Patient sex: M
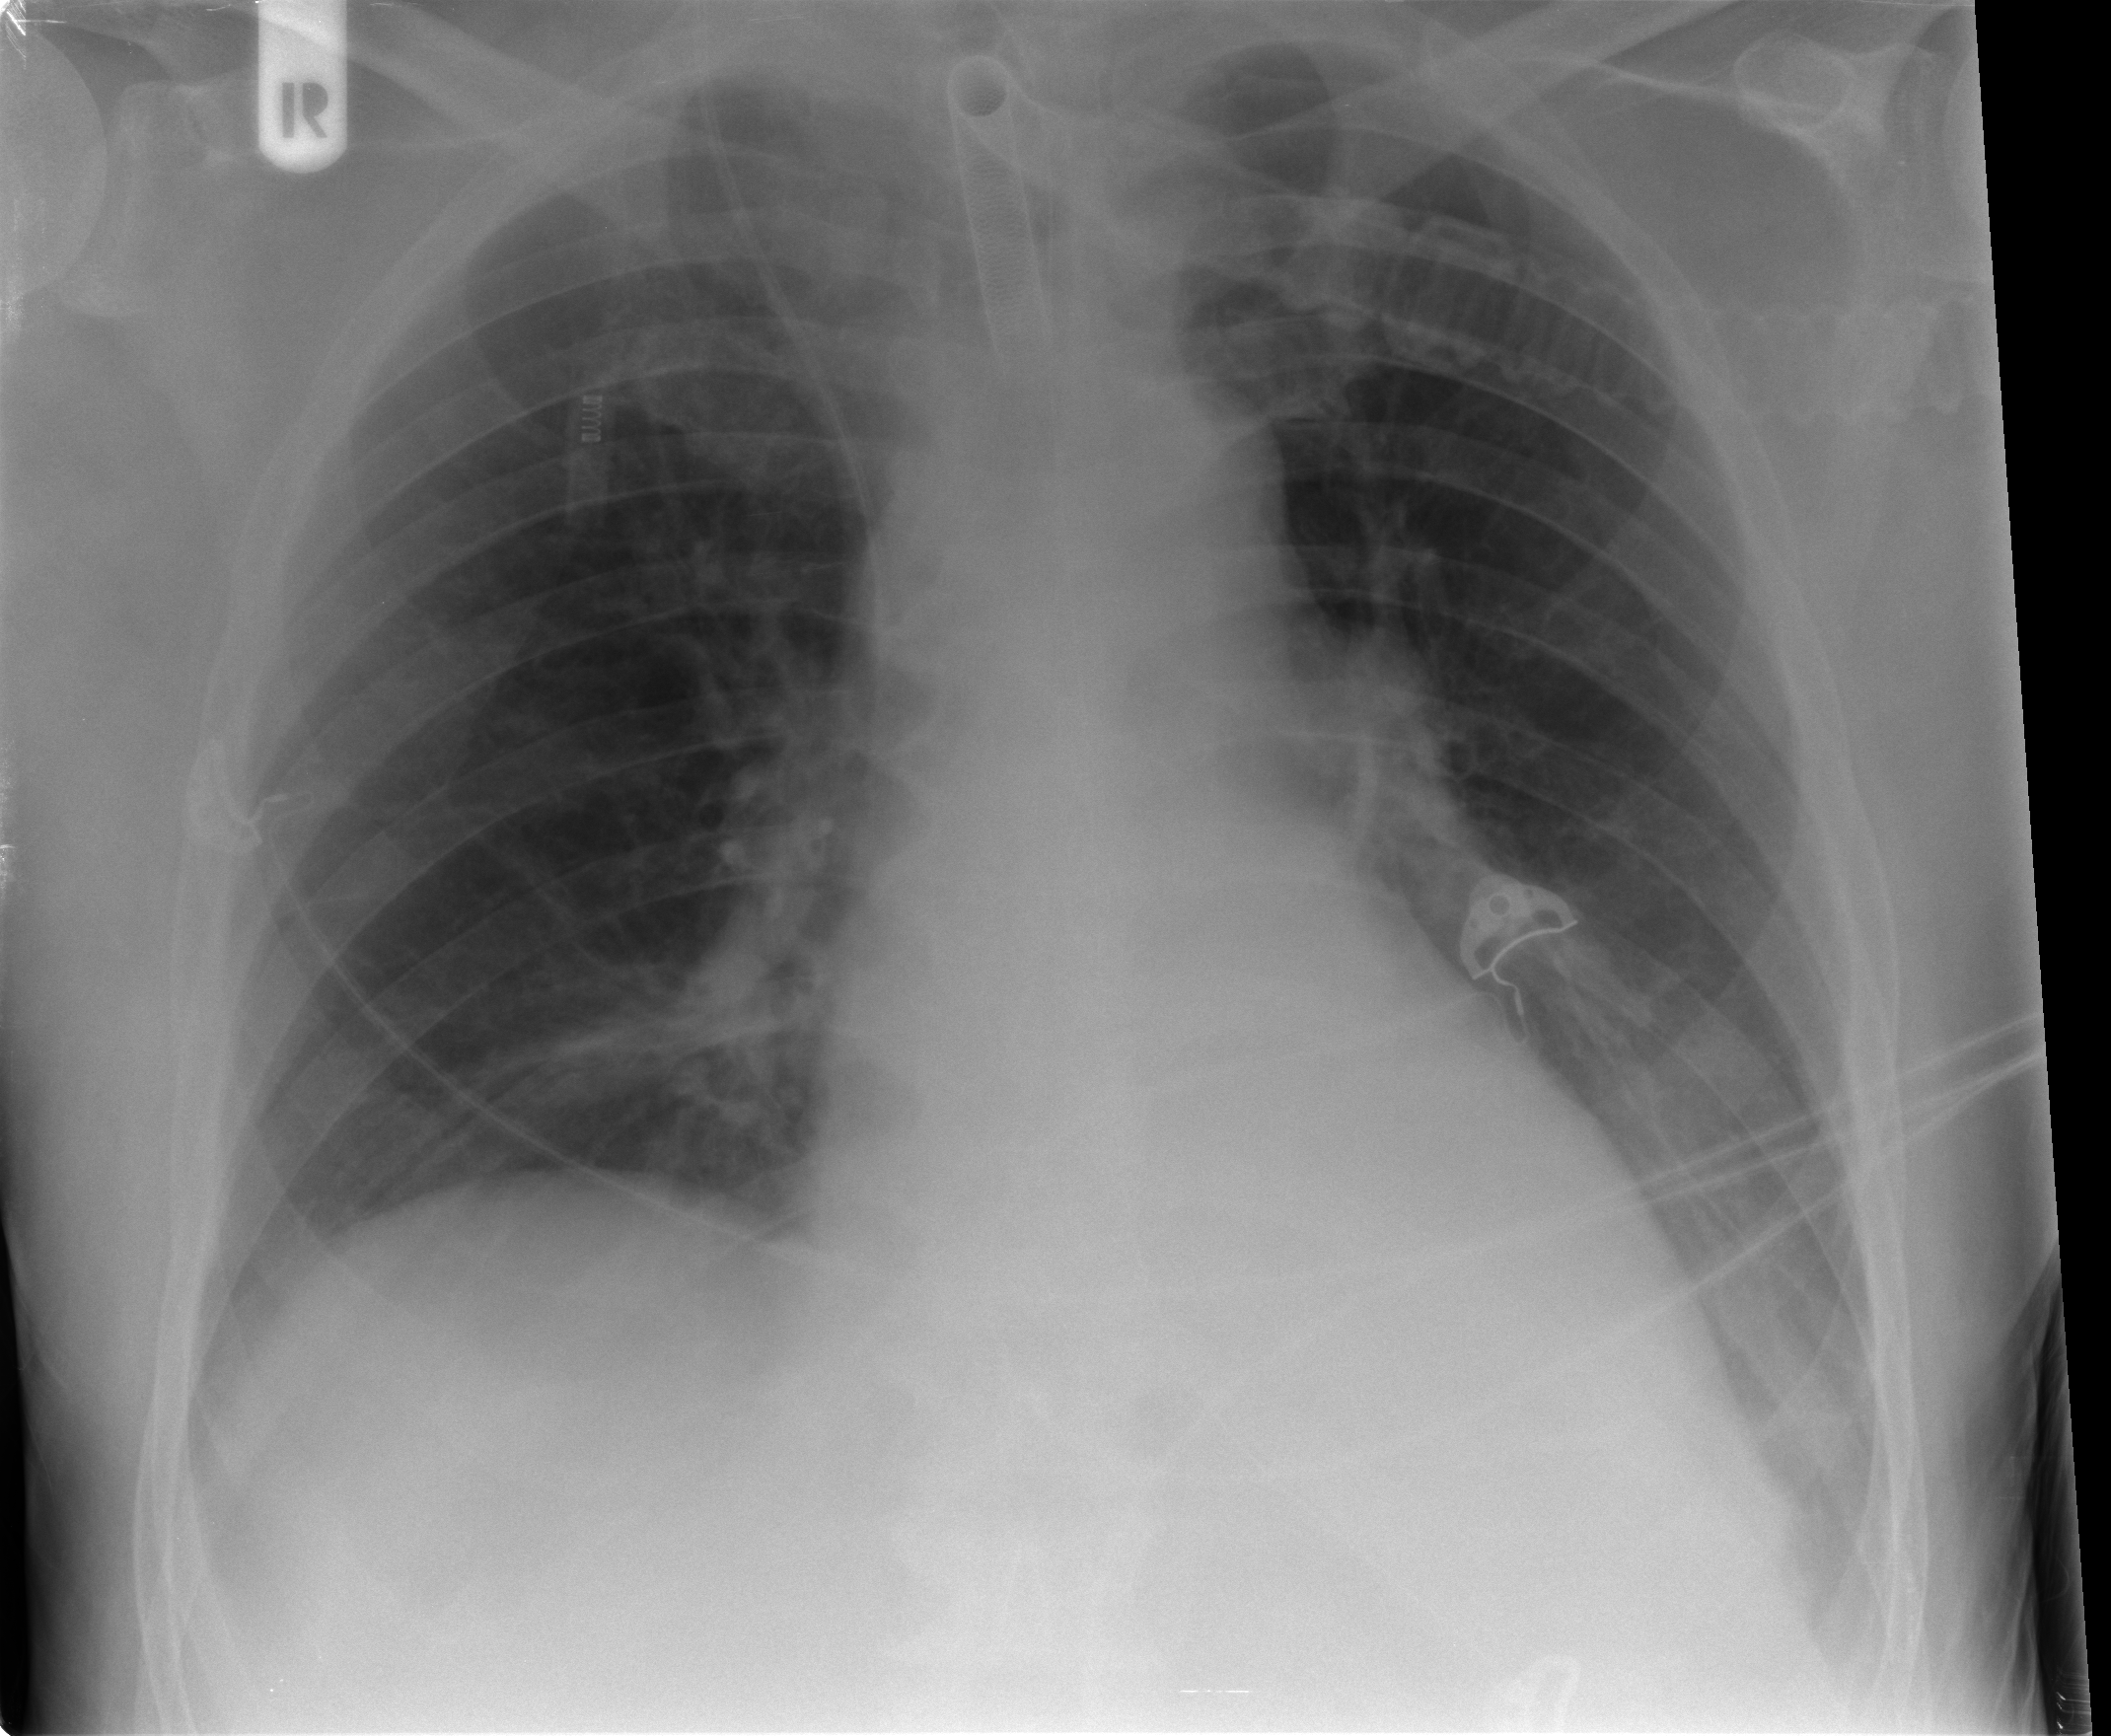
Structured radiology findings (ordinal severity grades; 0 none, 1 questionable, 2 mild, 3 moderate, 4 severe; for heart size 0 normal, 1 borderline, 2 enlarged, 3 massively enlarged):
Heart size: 1
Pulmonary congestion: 0
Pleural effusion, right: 1
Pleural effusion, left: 0
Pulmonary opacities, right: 0
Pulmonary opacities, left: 0
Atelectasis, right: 2
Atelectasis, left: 2